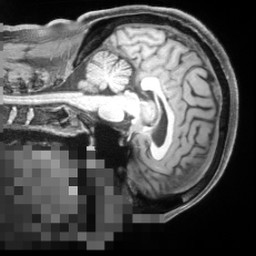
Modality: T1w
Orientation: sagittal
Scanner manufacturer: siemens
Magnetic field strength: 3 T
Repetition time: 2.55 s